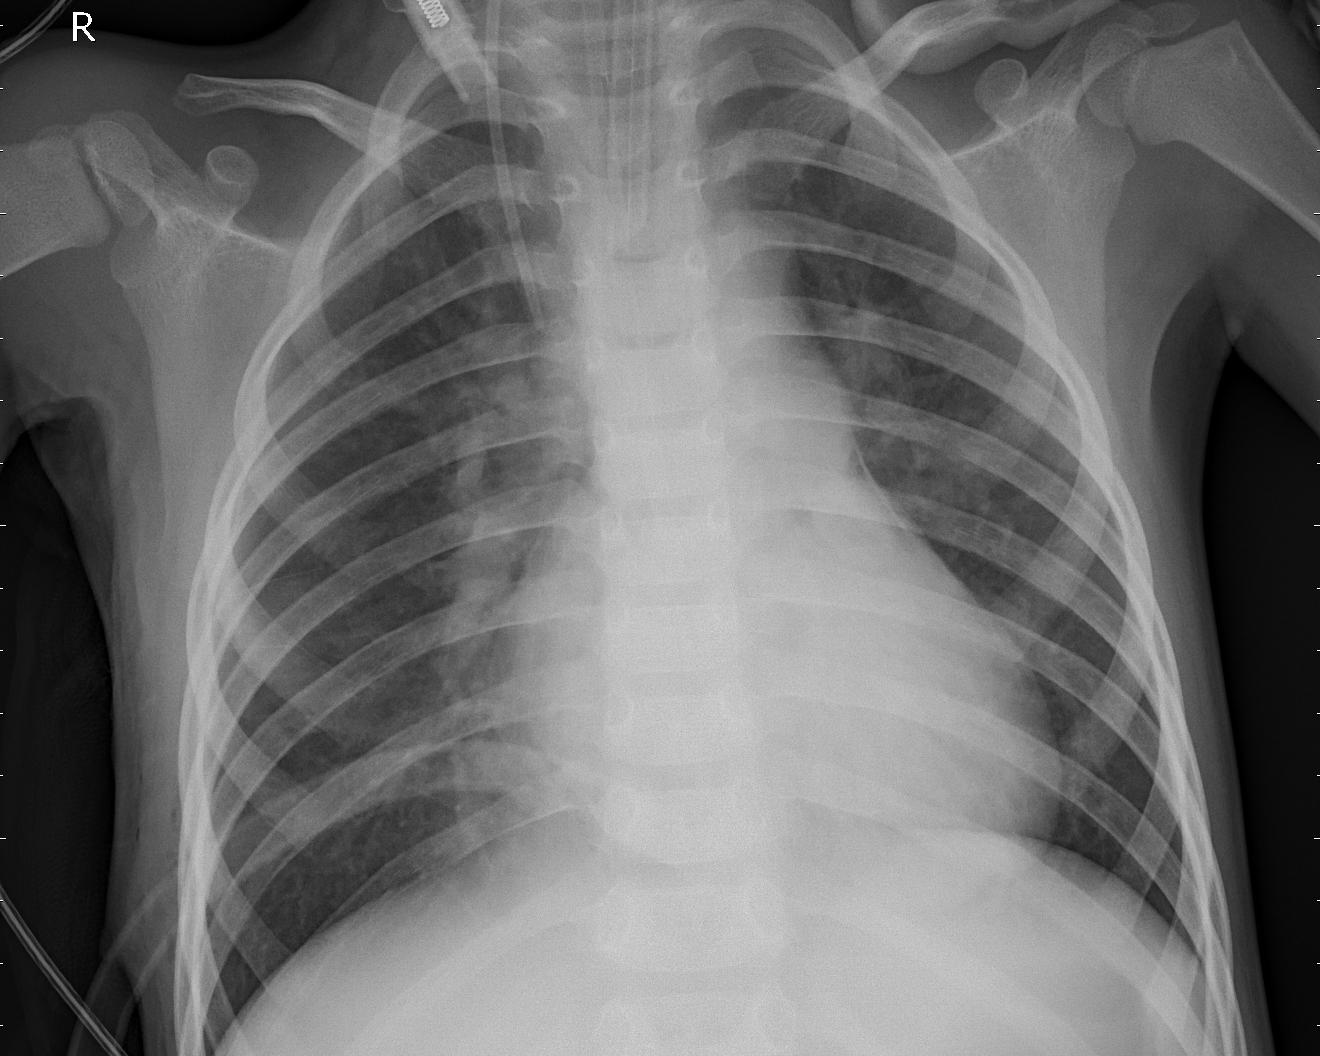
Diagnosis: PNEUMONIA